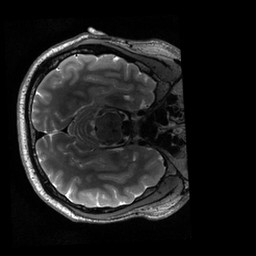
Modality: T2w
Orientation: axial
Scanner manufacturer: siemens
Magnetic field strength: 3 T
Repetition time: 3.2 s
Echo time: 0.564 s